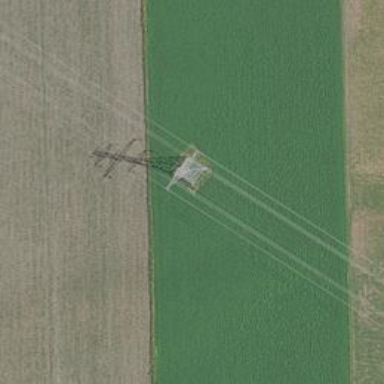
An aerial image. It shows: Power tower.